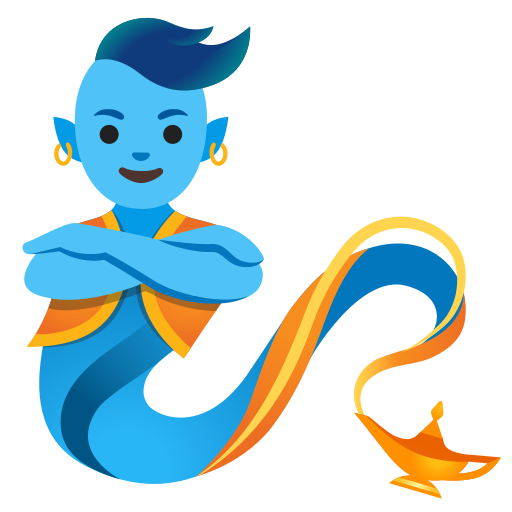
Emoji: 🧞